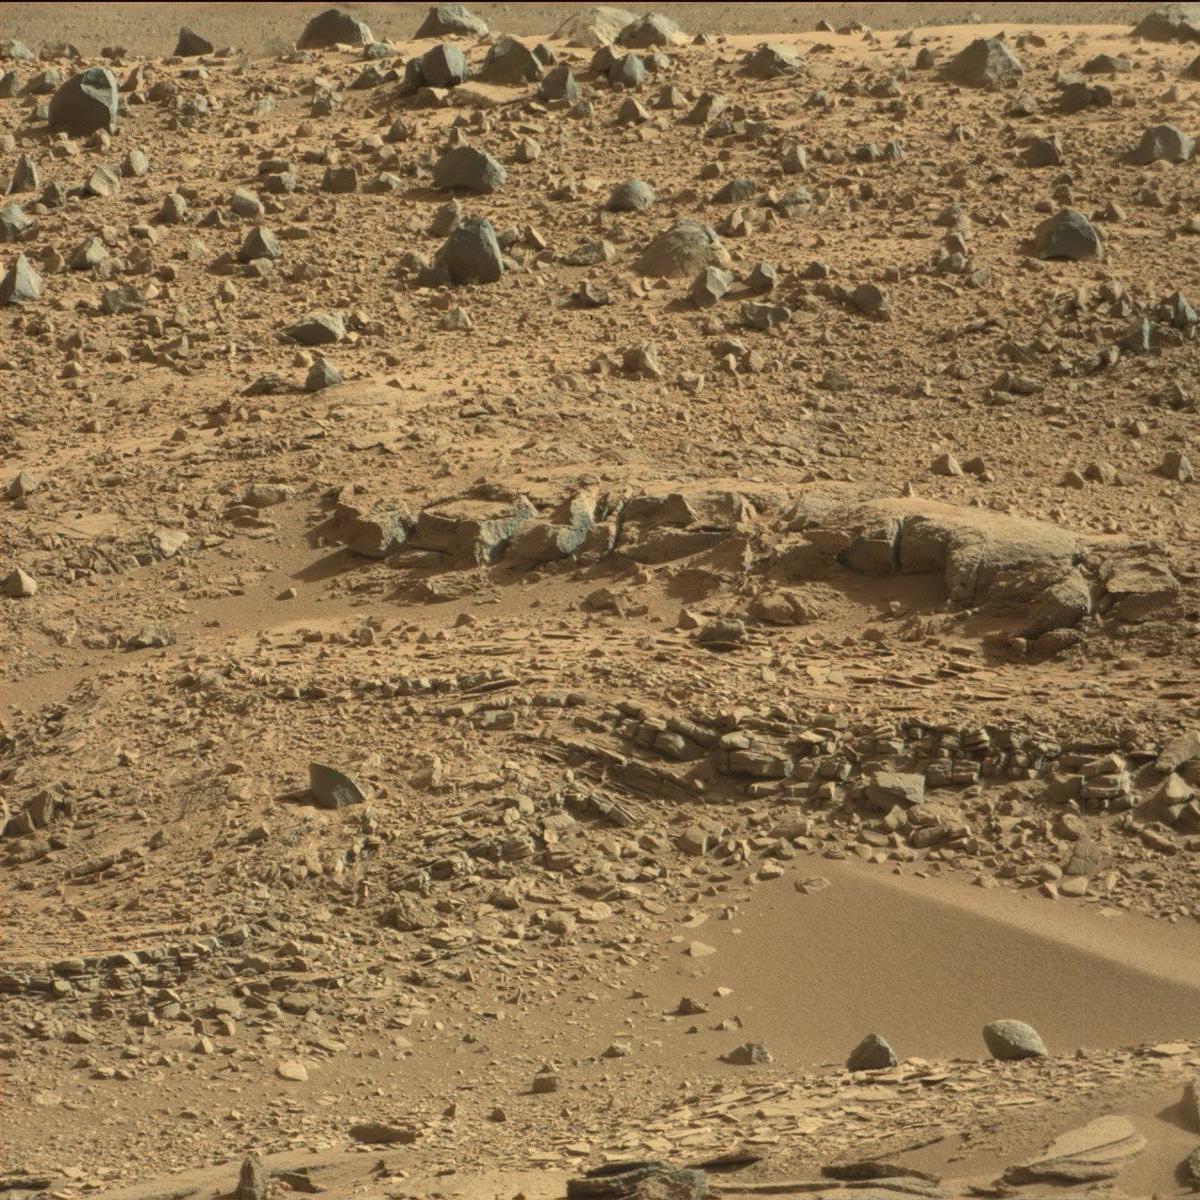
Terrain classes present: Bedrock, Rock, Sand / Soil